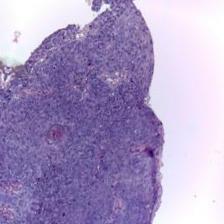
Diagnosis: OSCC